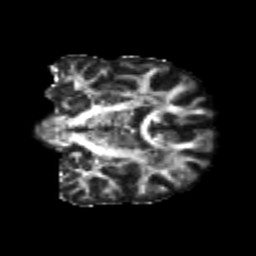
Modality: FA
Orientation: coronal
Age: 24
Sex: male
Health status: healthy
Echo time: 0.074 s